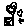
Label: square